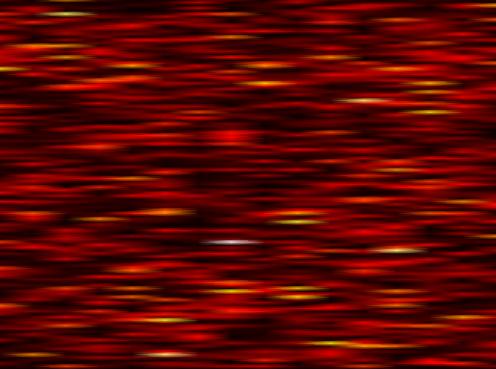
Label: OFDM